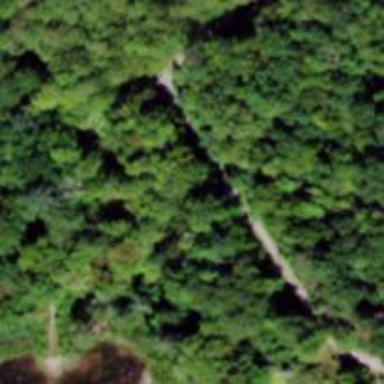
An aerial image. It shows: Trail track.